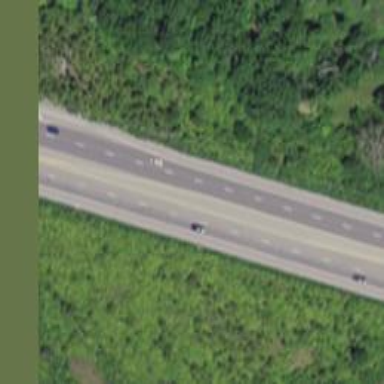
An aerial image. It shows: Trunk highway.